The image shows the envelope spectrum of a rolling-element bearing's vibration signal, with the characteristic fault frequencies (BPFO outer race, BPFI inner race, BSF ball, FTF cage) marked as reference lines. Classify the bearing condition as one of: normal, inner_race, outer_race, ball.
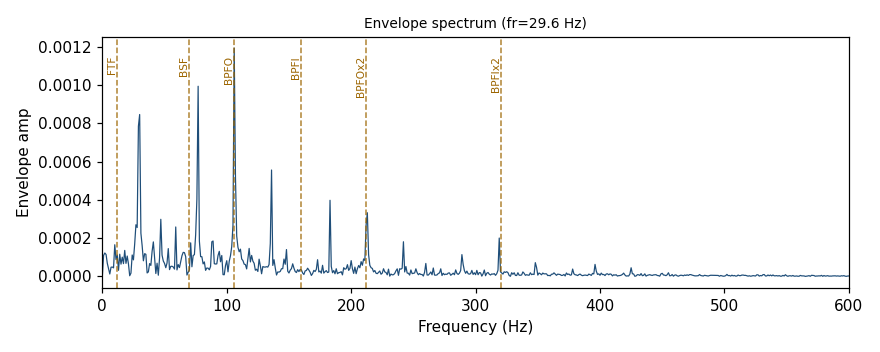
Answer: outer_race